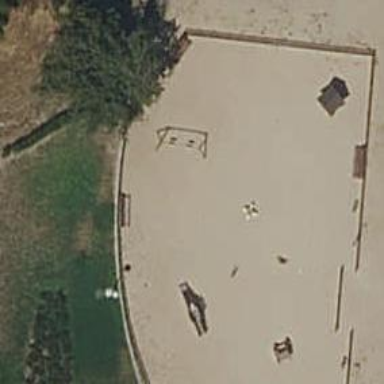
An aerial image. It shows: Playground area for leisure activities on the land.